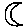
Label: moon